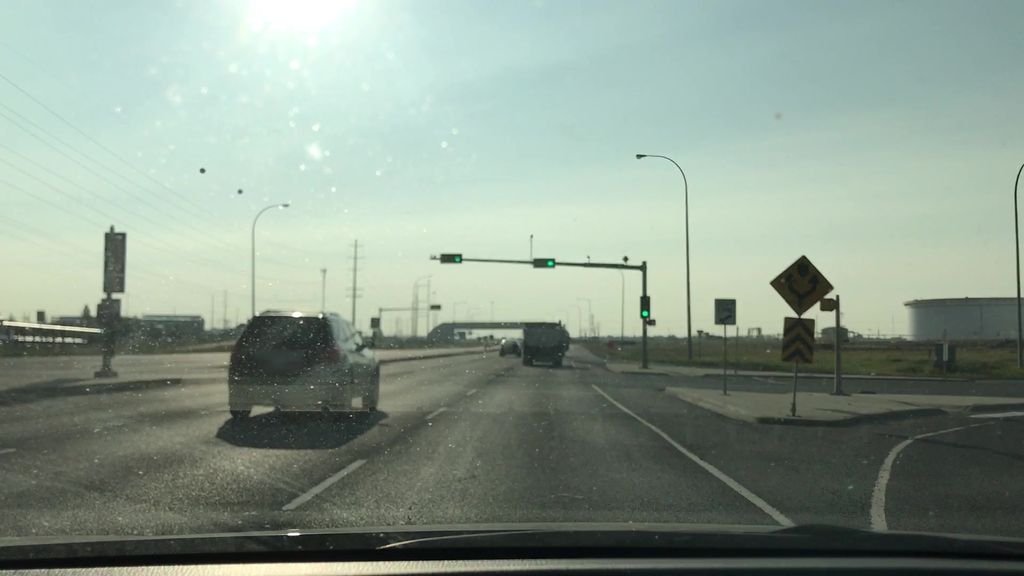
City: edmonton